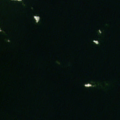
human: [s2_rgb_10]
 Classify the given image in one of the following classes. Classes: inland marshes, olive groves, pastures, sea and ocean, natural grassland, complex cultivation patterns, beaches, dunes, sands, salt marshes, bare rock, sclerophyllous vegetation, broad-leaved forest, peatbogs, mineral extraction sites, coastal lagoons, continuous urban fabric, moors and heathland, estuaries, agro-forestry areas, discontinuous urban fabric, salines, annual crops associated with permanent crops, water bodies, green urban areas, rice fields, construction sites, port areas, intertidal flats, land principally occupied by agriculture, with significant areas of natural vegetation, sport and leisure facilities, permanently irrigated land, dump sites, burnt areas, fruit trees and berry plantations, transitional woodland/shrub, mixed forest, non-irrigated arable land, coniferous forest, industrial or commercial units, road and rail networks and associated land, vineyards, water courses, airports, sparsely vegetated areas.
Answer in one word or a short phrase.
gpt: sea and ocean